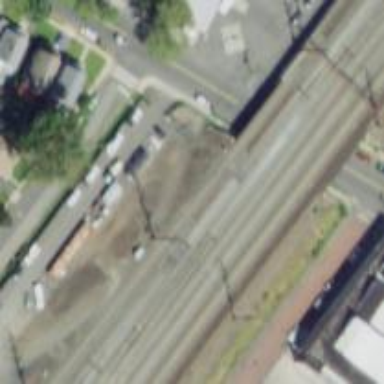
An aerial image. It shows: Railway with electrified contact lines.